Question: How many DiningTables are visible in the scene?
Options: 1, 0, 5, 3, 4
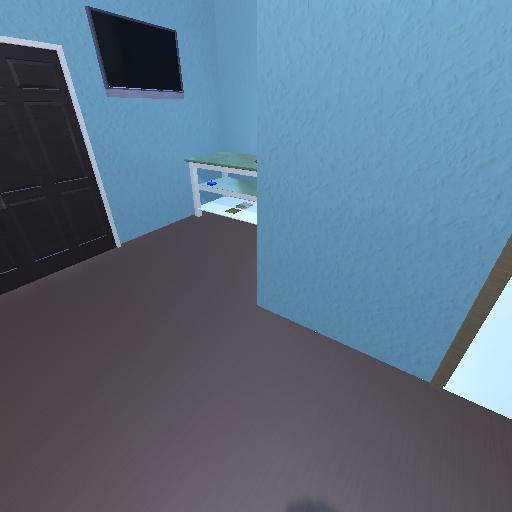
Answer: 1